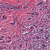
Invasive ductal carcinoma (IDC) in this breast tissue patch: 1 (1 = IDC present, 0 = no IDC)